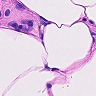
Metastatic tissue present: no